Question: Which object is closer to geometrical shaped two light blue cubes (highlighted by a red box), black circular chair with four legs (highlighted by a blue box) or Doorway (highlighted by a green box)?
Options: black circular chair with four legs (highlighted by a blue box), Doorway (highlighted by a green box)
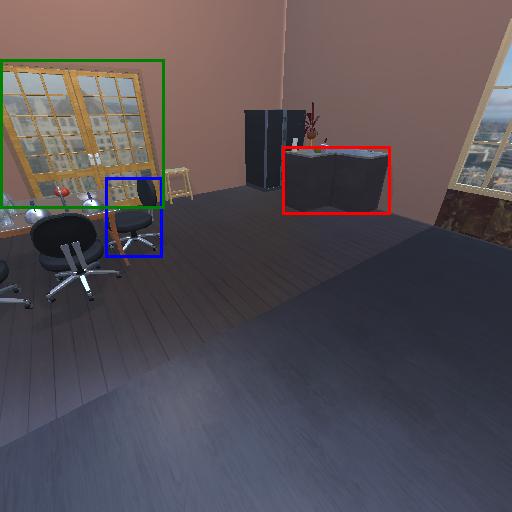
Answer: black circular chair with four legs (highlighted by a blue box)